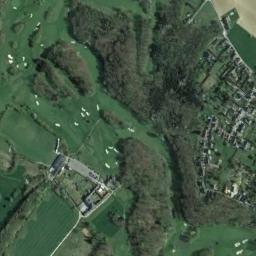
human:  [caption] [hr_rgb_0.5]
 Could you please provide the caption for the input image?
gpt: There are a lord of trees beside the golf course .

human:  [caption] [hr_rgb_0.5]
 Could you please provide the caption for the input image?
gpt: The golf course has some fairways, Roads, Barrier trees and sandpits and some houses arranged neatly are also in the golf course .

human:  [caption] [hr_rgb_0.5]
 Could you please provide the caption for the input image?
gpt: At the intersection of the three paths, There are two bunkers .

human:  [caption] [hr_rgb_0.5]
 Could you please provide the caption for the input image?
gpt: There are a few bunkers and a few paths on a large green lawn on the golf course with many trees and many buildings .

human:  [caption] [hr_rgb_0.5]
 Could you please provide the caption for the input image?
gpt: There are many buildings and trees on the golf course .